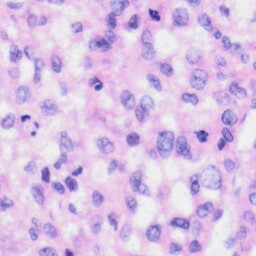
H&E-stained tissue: Liver